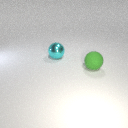
large green rubber sphere in front of large cyan metal sphere